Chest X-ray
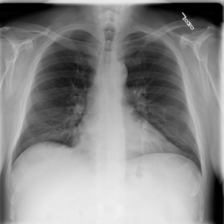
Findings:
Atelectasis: negative
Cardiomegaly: negative
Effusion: negative
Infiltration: negative
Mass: negative
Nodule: negative
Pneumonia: negative
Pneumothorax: negative
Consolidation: negative
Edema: negative
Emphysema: negative
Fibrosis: negative
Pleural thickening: negative
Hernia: negative